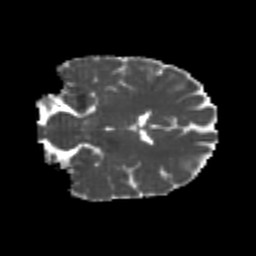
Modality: MD
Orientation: coronal
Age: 20
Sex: female
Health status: healthy
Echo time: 0.074 s